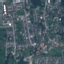
Label: Residential